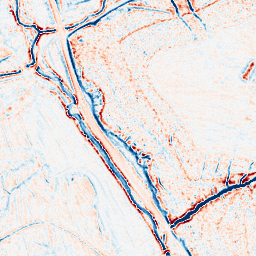
Category: edge_preserving
Decomposition family: bilateral
Decomposition parameters: d: 9
sigma_color: 150
sigma_space: 50
Upsampling method: sinc_hamming
Upsampling parameters: scale: 4
kernel_size: 8
Upsampling scale: 4